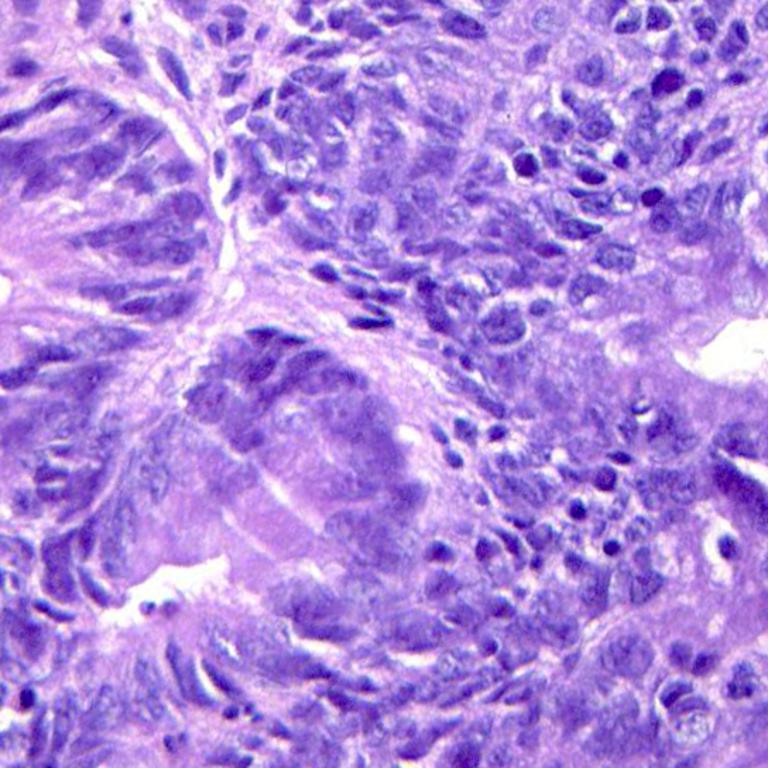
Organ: colon
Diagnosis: adenocarcinomas